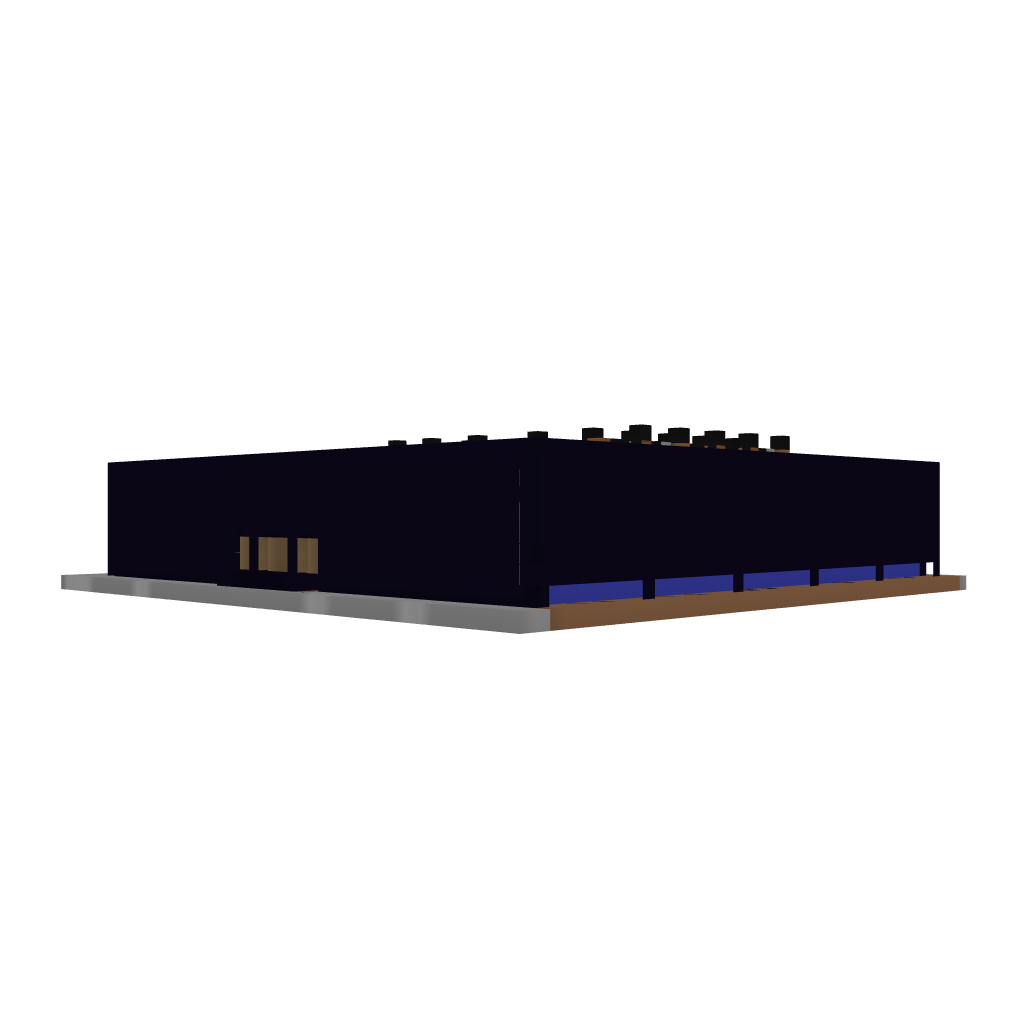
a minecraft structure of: Club/Disco